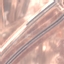
Land use / land cover: Highway